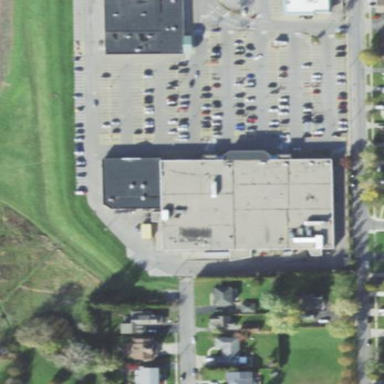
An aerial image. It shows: Supermarket building.